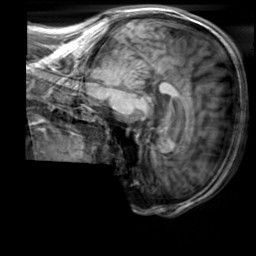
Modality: T1w
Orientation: sagittal
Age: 23
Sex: male
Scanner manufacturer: siemens
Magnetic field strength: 3 T
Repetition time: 2.3 s
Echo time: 0.00303 s